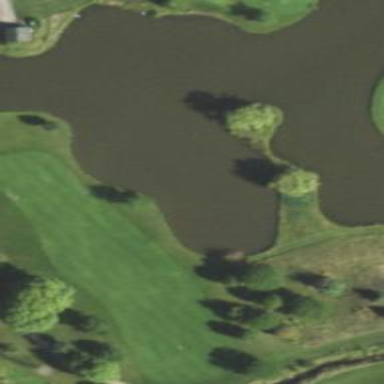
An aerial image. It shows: Water hazard on golf course. The hazard is natural water feature.